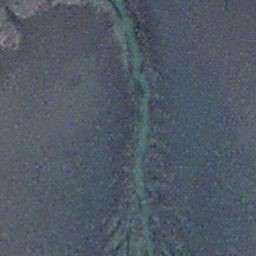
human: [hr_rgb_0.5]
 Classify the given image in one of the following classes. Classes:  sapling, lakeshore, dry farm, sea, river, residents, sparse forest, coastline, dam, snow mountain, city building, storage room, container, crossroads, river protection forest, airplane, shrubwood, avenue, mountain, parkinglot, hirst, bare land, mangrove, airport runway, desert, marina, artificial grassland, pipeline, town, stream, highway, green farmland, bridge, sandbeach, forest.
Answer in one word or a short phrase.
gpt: stream